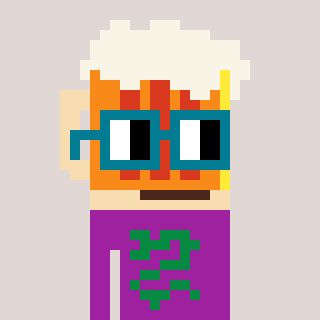
a pixel art character with square dark green glasses, a beer-shaped head and a magenta-colored body on a warm background